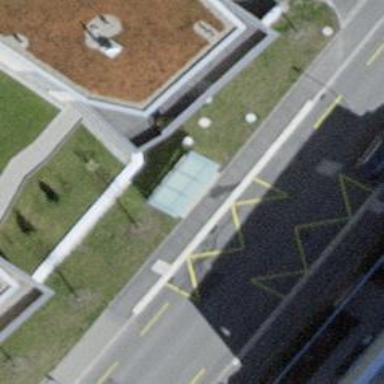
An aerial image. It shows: Bus stop with shelter. It is platform for public transport.